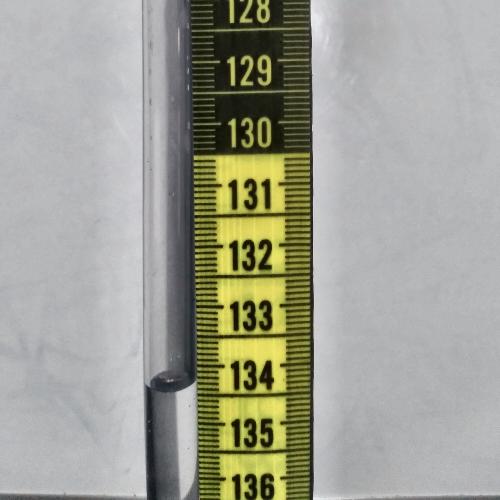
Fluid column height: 134.3 cm